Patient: sex F, age 54
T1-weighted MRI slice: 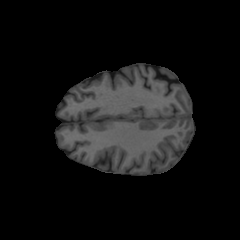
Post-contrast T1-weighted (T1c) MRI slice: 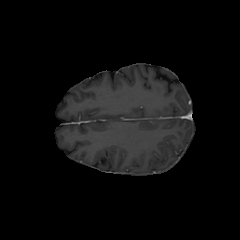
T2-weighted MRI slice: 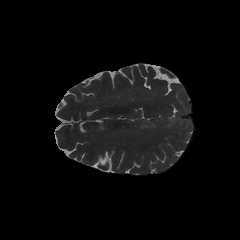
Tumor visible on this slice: no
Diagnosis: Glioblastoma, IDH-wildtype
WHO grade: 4